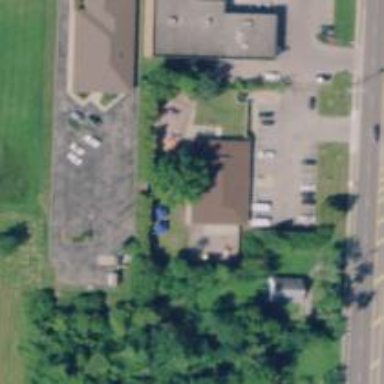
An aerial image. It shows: Kindergarten.